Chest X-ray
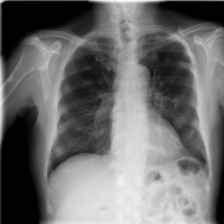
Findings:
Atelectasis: negative
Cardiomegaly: negative
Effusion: negative
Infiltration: negative
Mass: negative
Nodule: negative
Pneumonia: negative
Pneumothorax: negative
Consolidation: negative
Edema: negative
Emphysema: negative
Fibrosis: negative
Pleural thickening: negative
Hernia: negative